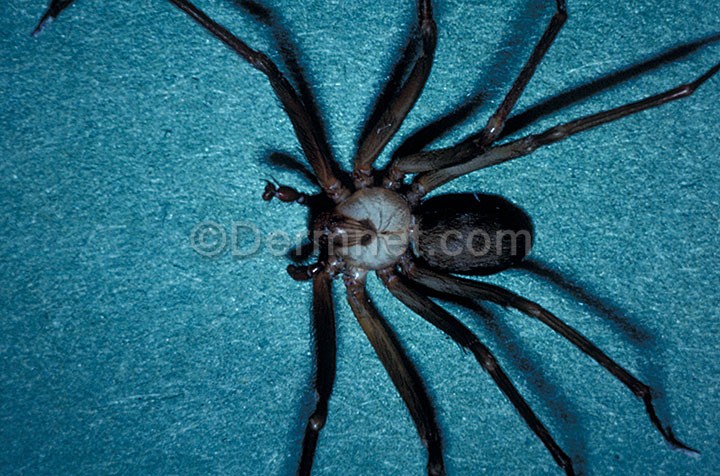
Disease: Scabies Lyme Disease and other Infestations and Bites